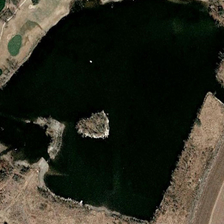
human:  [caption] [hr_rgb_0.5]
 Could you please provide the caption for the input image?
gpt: yellow plants are around an irregular pond .

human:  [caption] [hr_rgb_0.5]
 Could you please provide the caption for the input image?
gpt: yellow plants are around an irregular pond .

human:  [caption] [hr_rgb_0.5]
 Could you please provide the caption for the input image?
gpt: yellow plants are around an irregular pond .

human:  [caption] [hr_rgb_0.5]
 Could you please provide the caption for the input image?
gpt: yellow plants are around an irregular pond .

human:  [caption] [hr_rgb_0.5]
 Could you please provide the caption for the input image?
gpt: yellow plants are around an irregular pond .